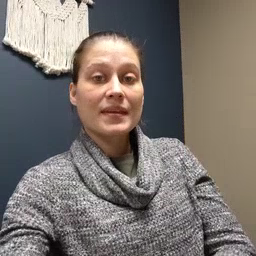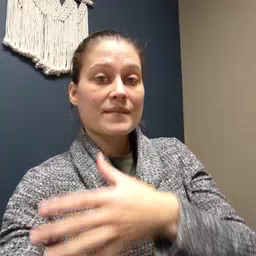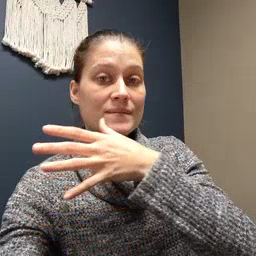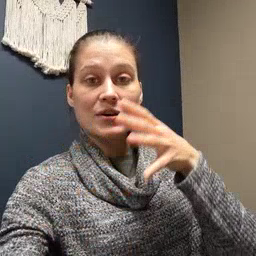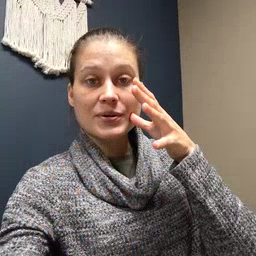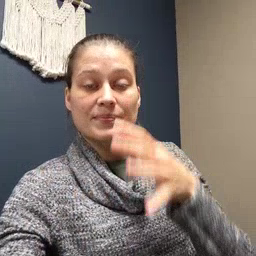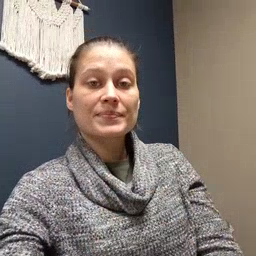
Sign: farm